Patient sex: M
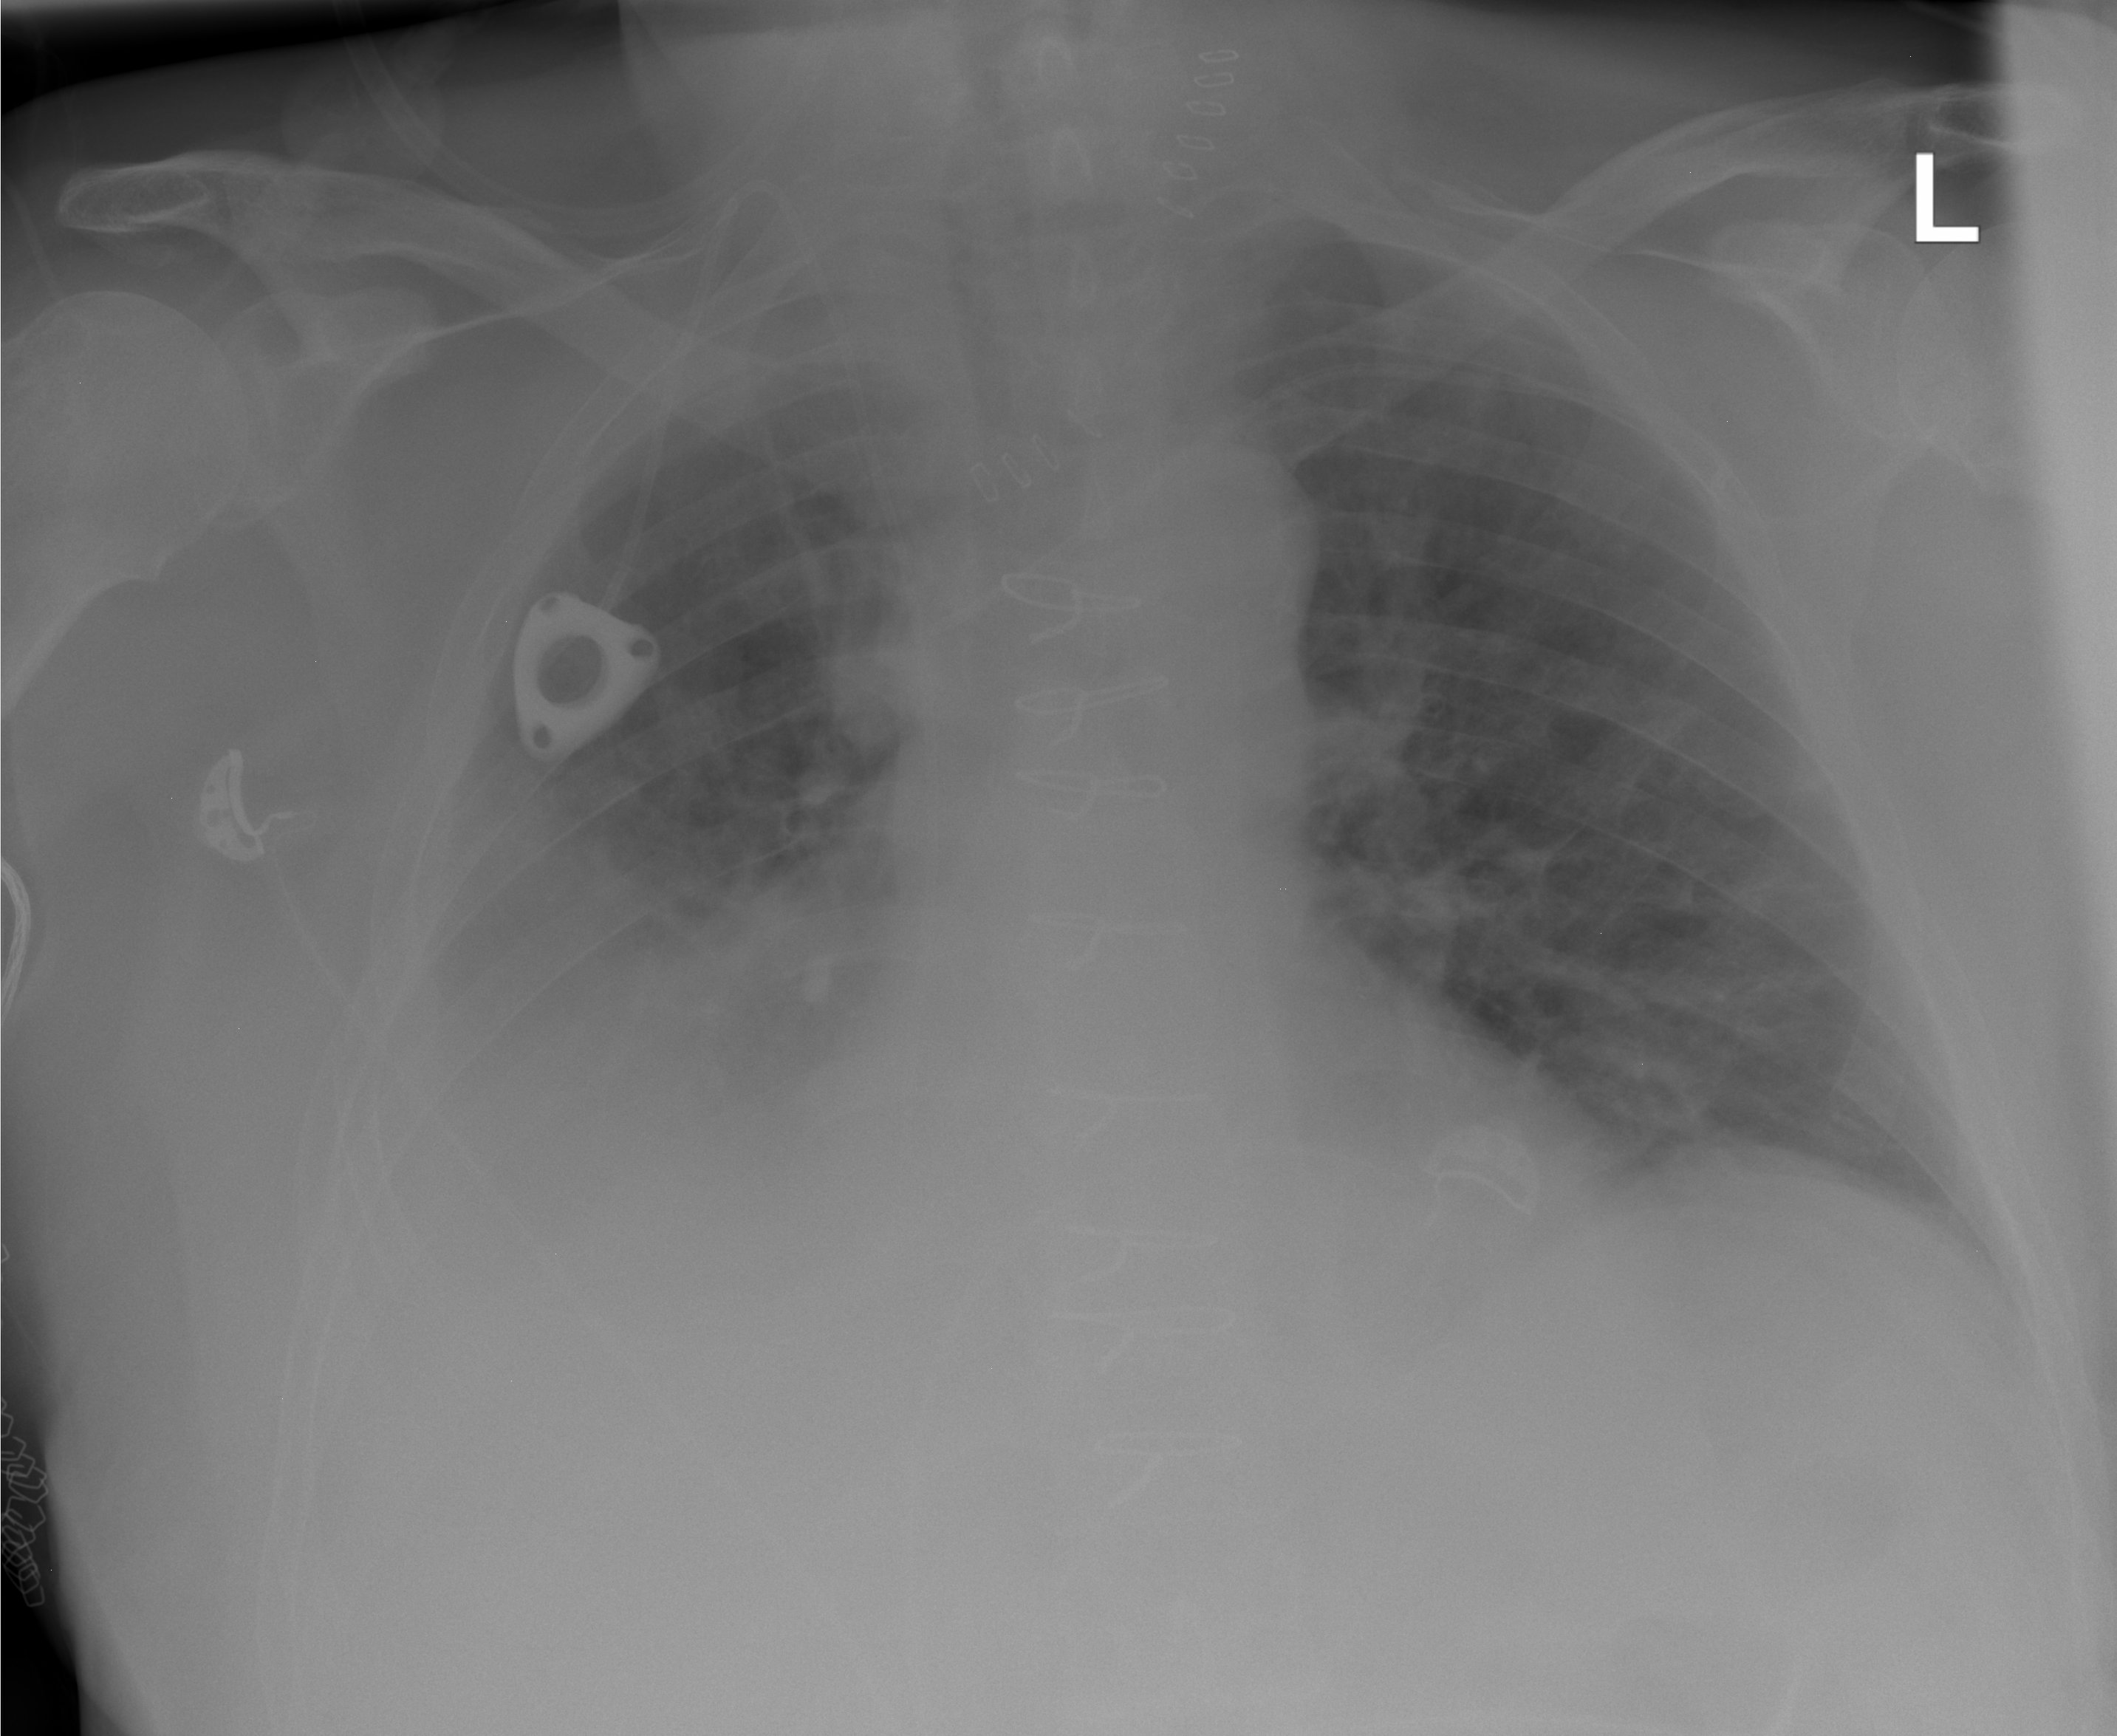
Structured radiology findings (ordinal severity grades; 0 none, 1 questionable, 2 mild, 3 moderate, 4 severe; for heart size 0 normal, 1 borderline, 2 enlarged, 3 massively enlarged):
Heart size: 0
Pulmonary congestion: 2
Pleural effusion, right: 3
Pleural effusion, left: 1
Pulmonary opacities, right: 0
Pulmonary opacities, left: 0
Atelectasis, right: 2
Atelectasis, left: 0